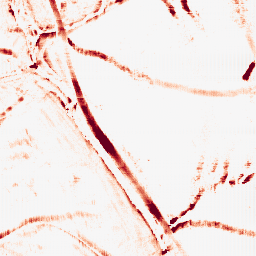
Category: morphological
Decomposition family: morphological_square
Decomposition parameters: operation: opening
size: 10
Upsampling method: fft_zeropad
Upsampling parameters: scale: 8
Upsampling scale: 8